Field crop: maize
Growth stage: 2
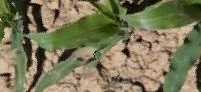
Species: maize